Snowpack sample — Rabbit Ears Pass, Jackson County, Colorado, USA (12/17/25, 1:08 PM MST)
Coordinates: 40.387, -106.625
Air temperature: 34 °F
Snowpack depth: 46 cm
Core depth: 10 cm
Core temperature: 30.2 °F
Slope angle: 6°, slope face: 165°
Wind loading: medium
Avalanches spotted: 0
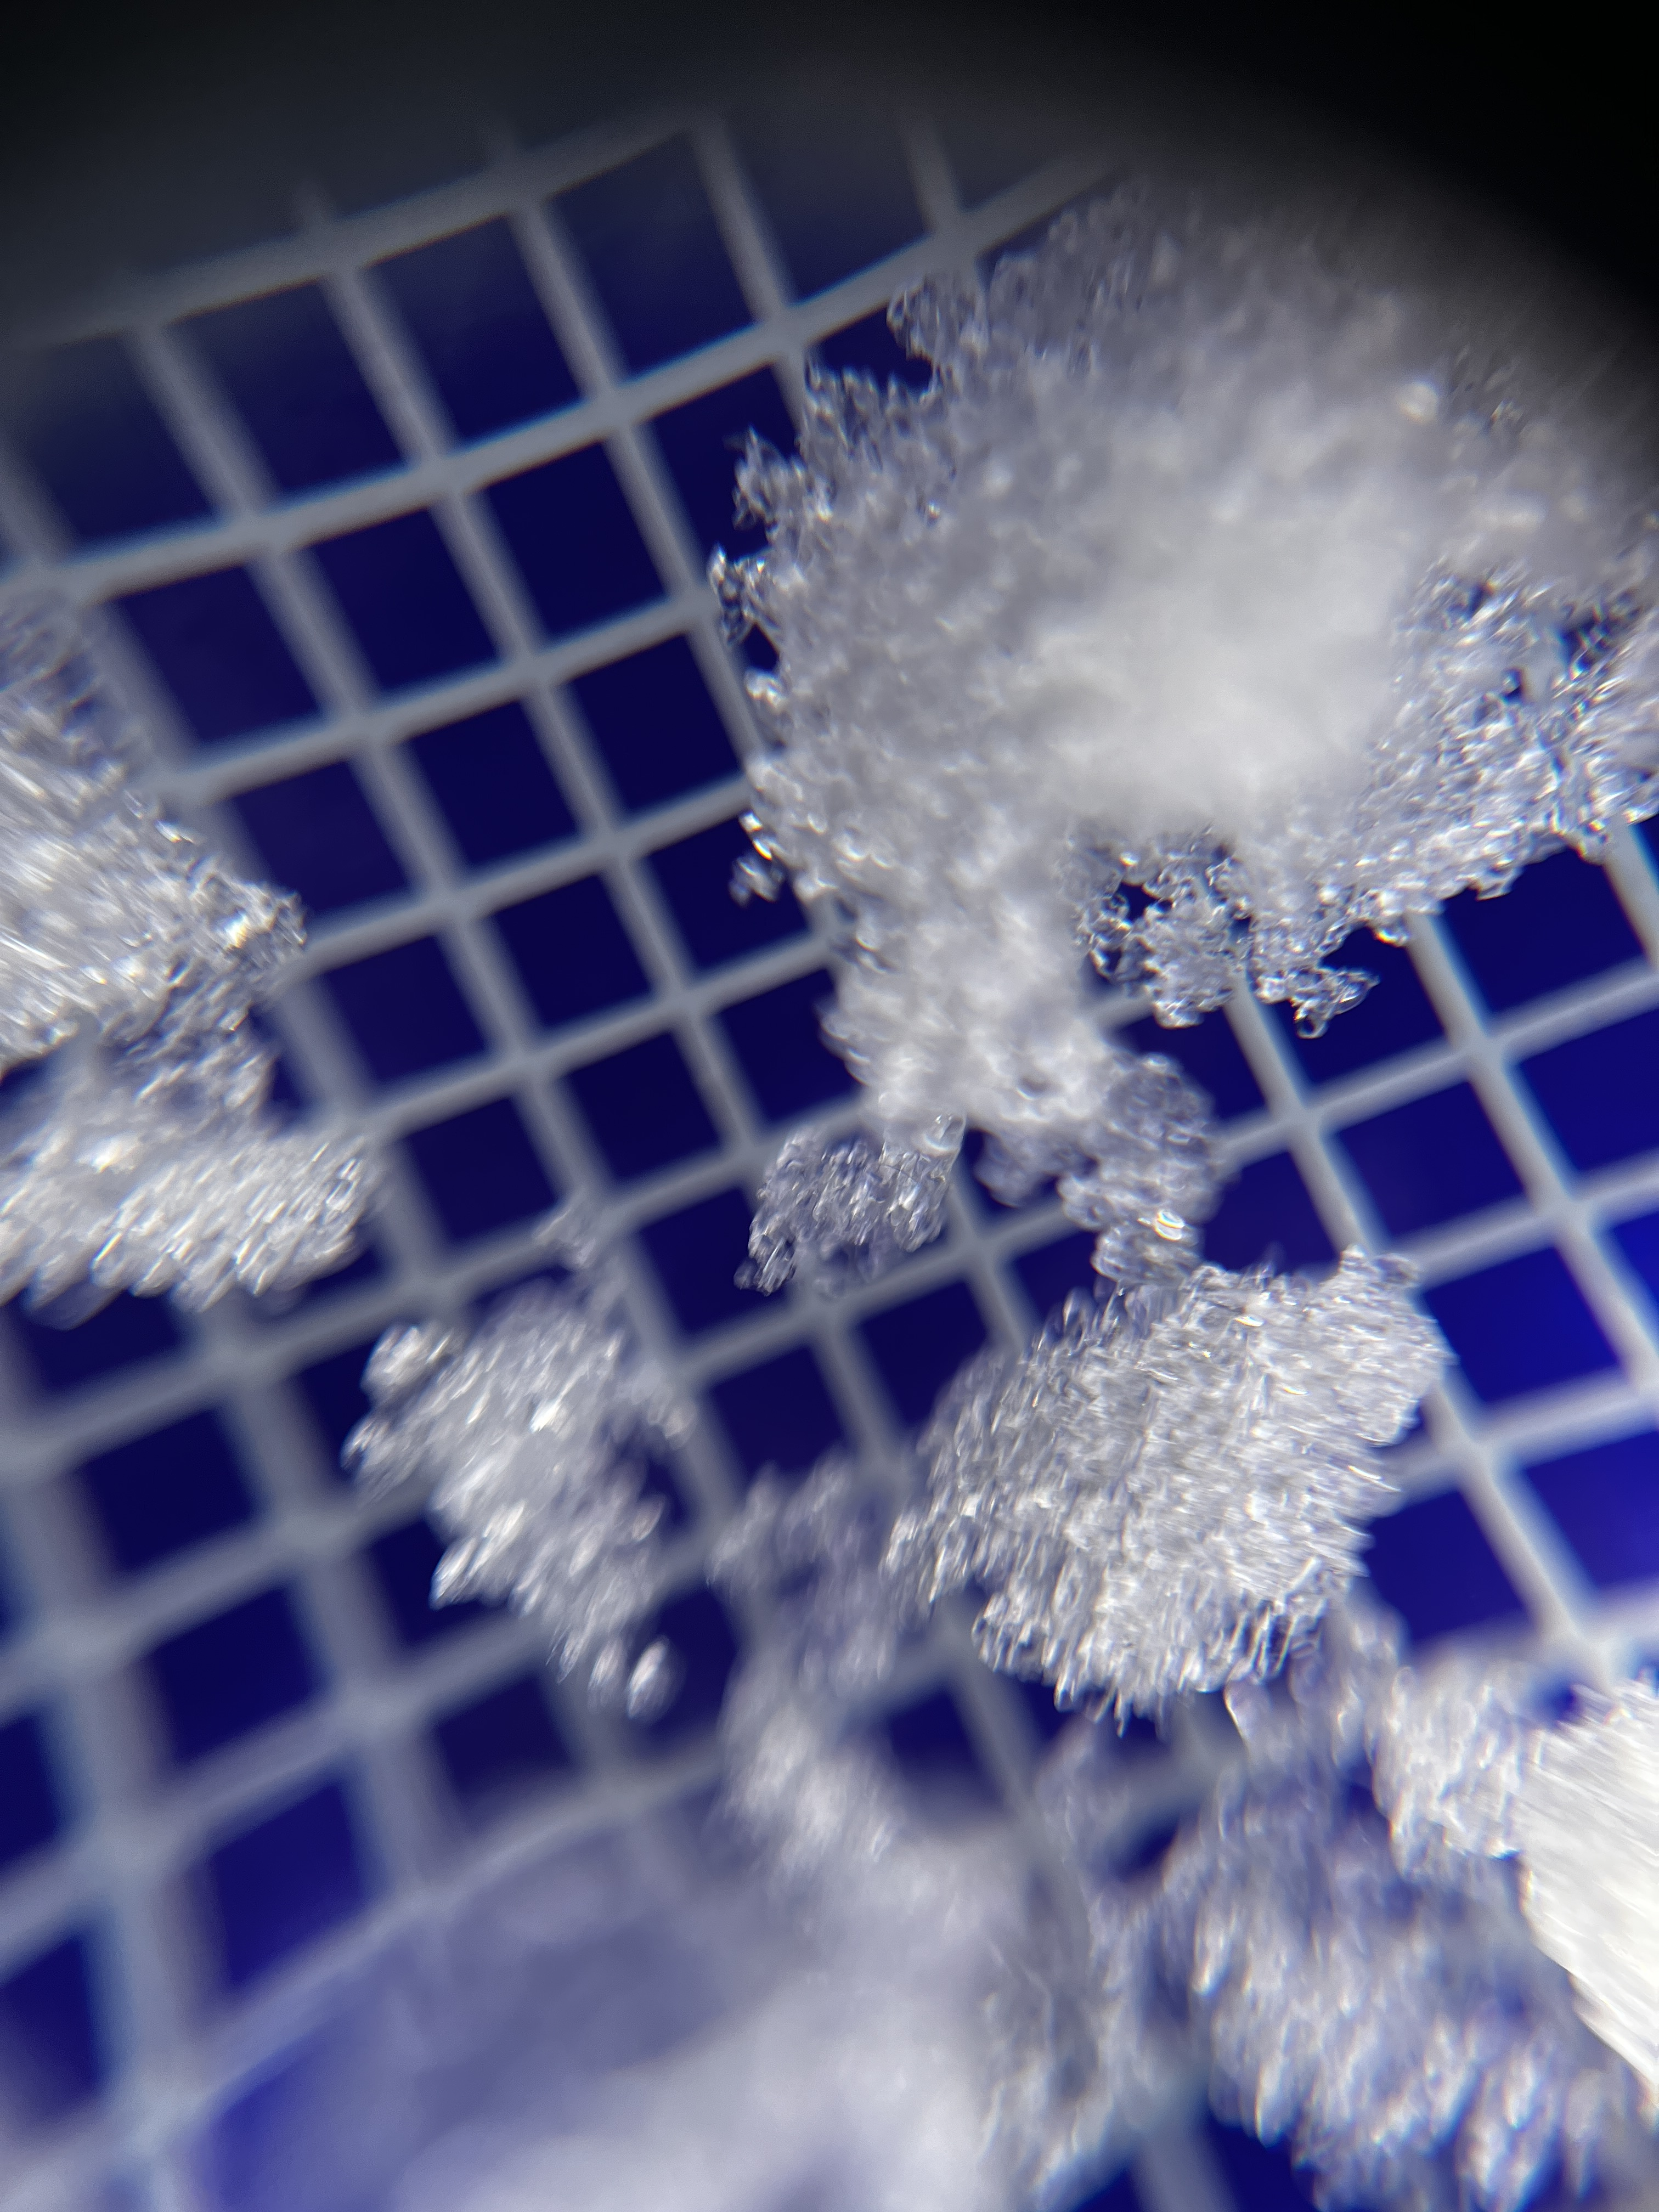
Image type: magnified_profile
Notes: No avalanches spotted nearby, although collected in a meadowy area with minimal risk on this face of the pass.